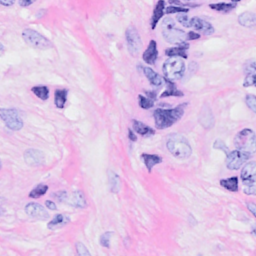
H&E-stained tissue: Breast